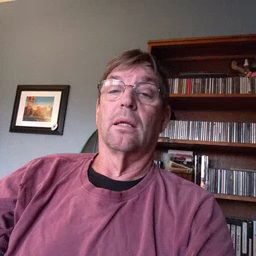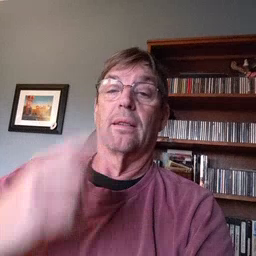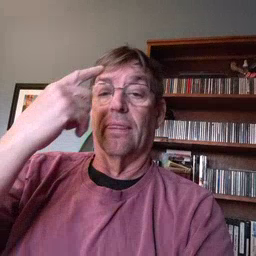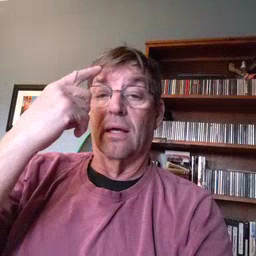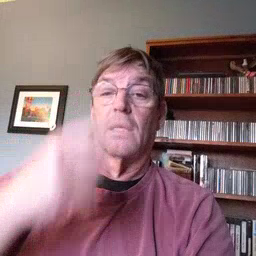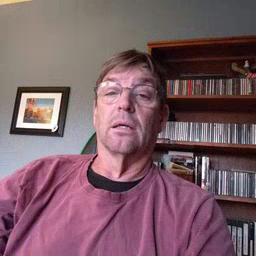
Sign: think